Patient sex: M
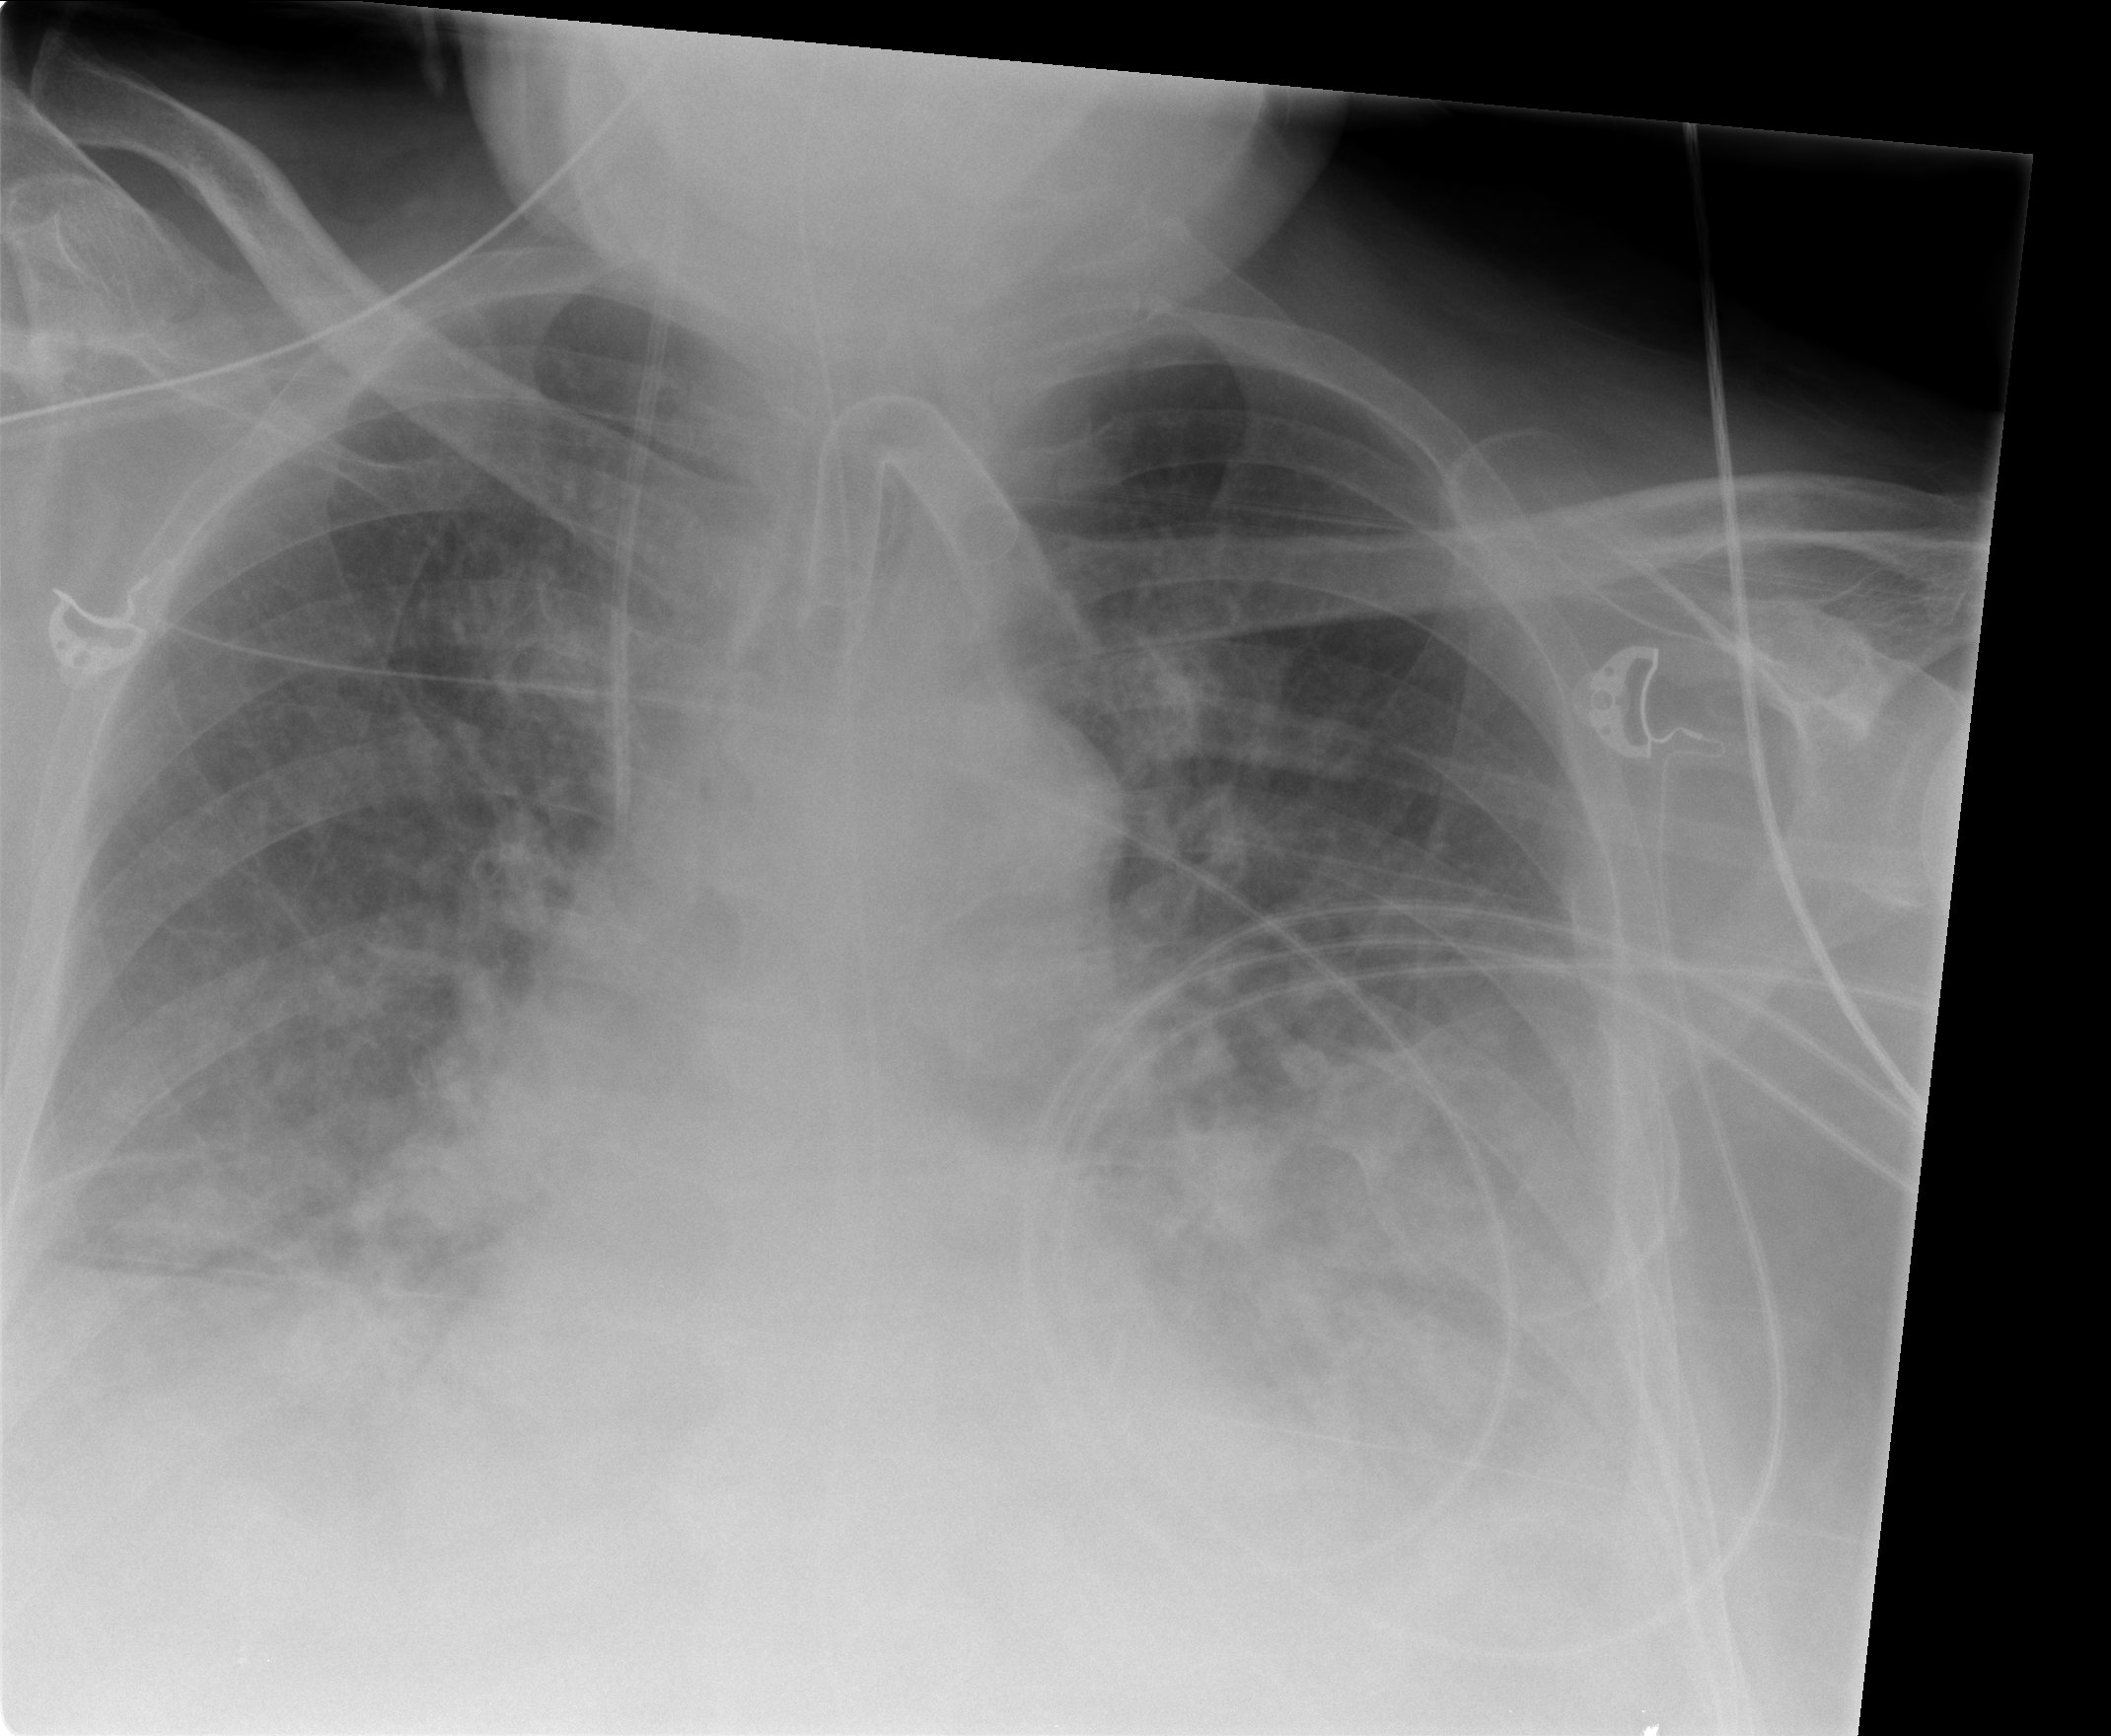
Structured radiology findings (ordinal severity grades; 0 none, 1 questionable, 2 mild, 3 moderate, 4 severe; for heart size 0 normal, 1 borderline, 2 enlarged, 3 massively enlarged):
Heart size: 1
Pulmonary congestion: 1
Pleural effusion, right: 2
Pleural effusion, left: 3
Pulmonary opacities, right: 2
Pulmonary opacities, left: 1
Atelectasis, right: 2
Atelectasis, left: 3